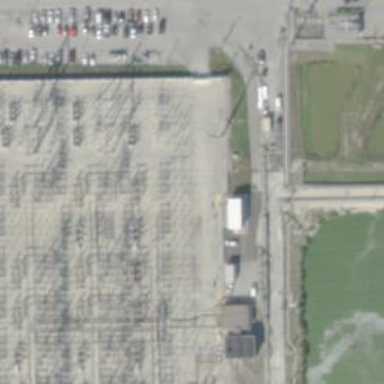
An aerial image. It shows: Switch used for power control.